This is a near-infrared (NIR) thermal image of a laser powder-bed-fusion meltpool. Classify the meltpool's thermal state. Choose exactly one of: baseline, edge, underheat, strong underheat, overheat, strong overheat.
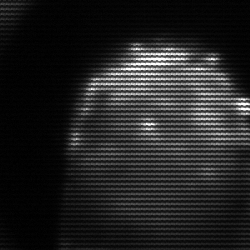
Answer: edge